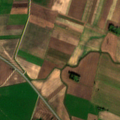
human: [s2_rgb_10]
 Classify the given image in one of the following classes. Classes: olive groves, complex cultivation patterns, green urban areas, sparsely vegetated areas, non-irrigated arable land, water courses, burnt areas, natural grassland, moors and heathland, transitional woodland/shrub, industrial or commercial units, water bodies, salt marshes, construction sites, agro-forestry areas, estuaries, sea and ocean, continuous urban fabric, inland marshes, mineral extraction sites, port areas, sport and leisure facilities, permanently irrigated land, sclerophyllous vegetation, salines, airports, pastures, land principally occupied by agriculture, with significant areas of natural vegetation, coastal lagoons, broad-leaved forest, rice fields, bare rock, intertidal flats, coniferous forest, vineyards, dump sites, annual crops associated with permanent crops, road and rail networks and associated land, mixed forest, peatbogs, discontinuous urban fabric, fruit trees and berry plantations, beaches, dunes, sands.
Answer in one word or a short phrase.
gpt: non-irrigated arable land, complex cultivation patterns